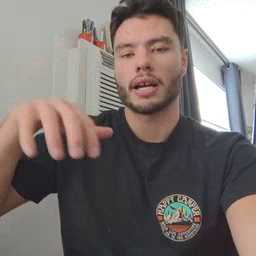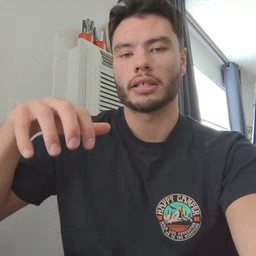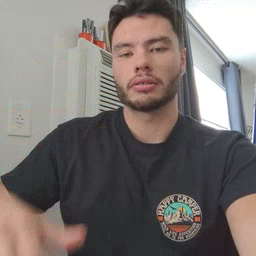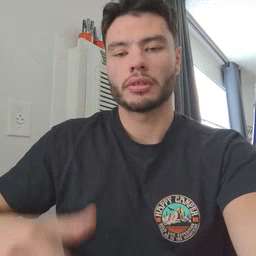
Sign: rain